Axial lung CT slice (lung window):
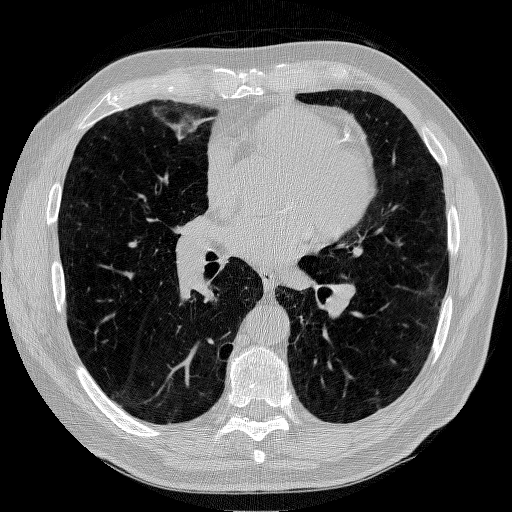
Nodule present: no